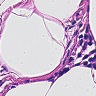
Metastatic tissue present: no